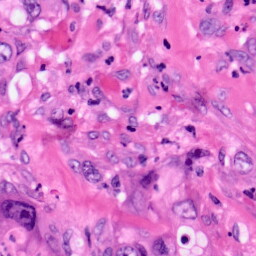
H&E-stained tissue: Pancreatic